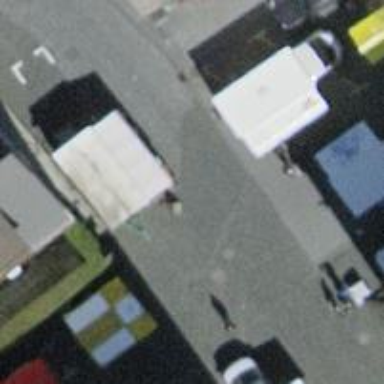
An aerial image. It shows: Living street with asphalt surface. It includes opposite cycleway.